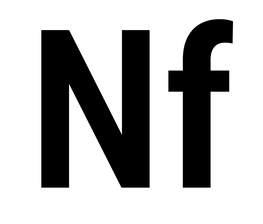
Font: Roboto_Condensed_SemiBold